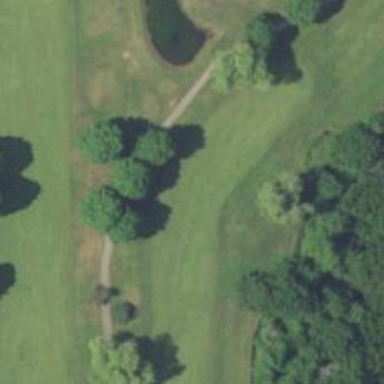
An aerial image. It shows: View of golf hole.